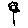
Label: flower